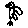
Label: bird